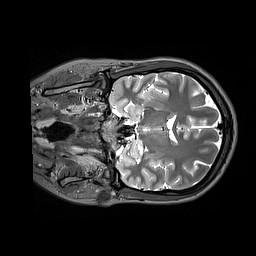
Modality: T2w
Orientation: coronal
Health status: healthy
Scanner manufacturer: siemens
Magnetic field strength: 3 T
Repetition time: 4.8 s
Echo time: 0.433 s